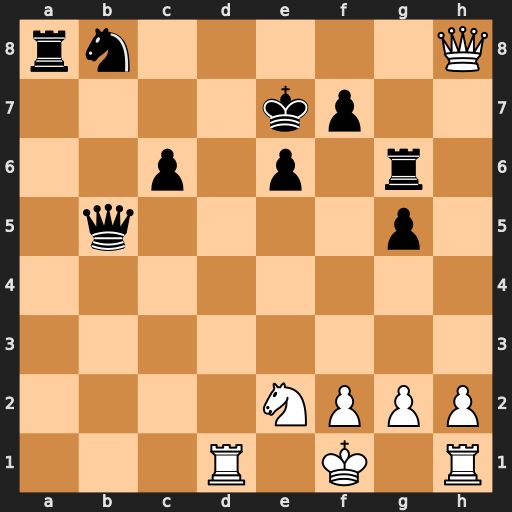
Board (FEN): rn5Q/4kp2/2p1p1r1/1q4p1/8/8/4NPPP/3R1K1R
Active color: w
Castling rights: -
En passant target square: -
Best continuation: Qd8#